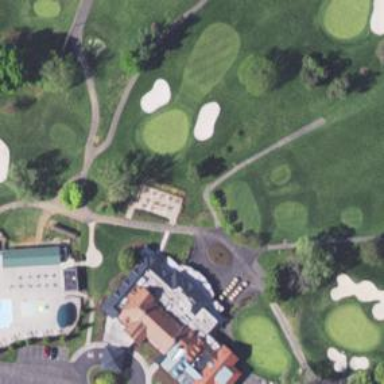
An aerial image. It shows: Clubhouse building at golf course.